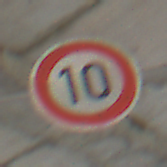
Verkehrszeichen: Geschwindigkeit10
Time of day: MorningAfternoon
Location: Roofed (Suburban)
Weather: PartlyCloudy
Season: Winter
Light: Natural